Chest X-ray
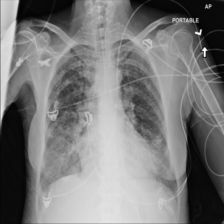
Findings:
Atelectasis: negative
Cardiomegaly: negative
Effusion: negative
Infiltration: positive
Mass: negative
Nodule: negative
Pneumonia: negative
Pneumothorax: negative
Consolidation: negative
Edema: negative
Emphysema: negative
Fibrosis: negative
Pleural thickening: negative
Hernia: negative